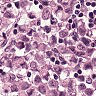
Metastatic tissue present: yes